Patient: sex M, age 58
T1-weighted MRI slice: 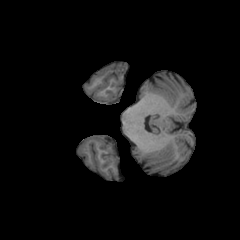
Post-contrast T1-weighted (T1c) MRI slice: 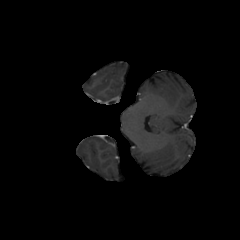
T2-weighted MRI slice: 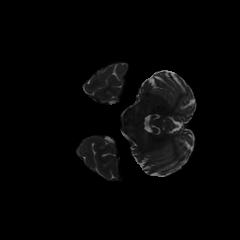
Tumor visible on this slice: no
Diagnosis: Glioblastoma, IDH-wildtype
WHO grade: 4